Question: My requirement is: To show data in grid and also able to select few rows from there. Once user selects rows then can press a button to process the selected row data.
To achieve this, I added an extra column i.e. a check box in the WebGrid as follows:
'grid.column("MyColumn",format:@<text><input type="checkbox" name="Select"></text>)'
But problem is, how can I know which rows are selected on button press? I think, I should add some event handler on the check box and will save those selected check row in some variable and send those rows data on button press event.

Added the snapshot of the WebContenet, where I want to process the selected row on button click.
Please do let me know if this correct and can be done in the MVC or suggest me any alternative way.
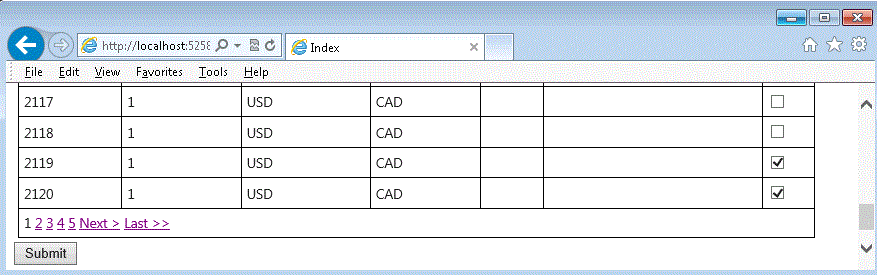
Answer: Following tips from this article <URL>, you could try the following:
Wrap the div containing WebGrid inside a form to be submited
'''
@using (Html.BeginForm("Assign","Home"))
{
<div id="grid">
@grid.GetHtml(
tableStyle: "grid",
headerStyle: "head",
alternatingRowStyle: "webgrid-alternating-row",
columns: grid.Columns(grid.Column(header: "Assign?", format:@<text><input class="check-box" id="assignChkBx"name="assignChkBx" type="checkbox" value="@item.Id"/></text>)))
</div>
<p><input type ="submit" value ="Submit" /></p>
}
'''
Assuming it is as above, define a controller to get the checkbox values selected rows from webgrid
'''
[HttpPost]
public ActionResult Assign(FormCollection form)
{
//get collection of selected ids
var chckedValues = form.GetValues("assignChkBx");
//You can use each object if u wish from id
foreach (var id in chckedValues)
{
//get object example.. Customer Customer = Customers.find(id);
//Your Method here like send an item to customer
}
return RedirectToAction("index");
}
'''